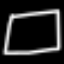
Label: square